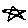
Label: star